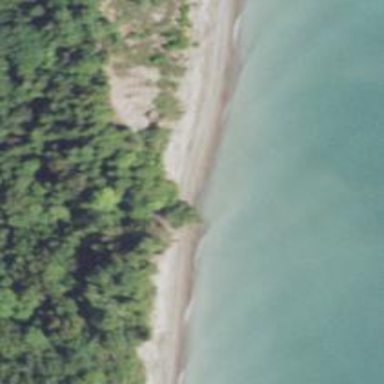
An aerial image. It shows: Beautiful beach with natural surroundings.